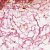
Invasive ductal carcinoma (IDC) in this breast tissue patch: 0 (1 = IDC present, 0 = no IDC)